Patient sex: M
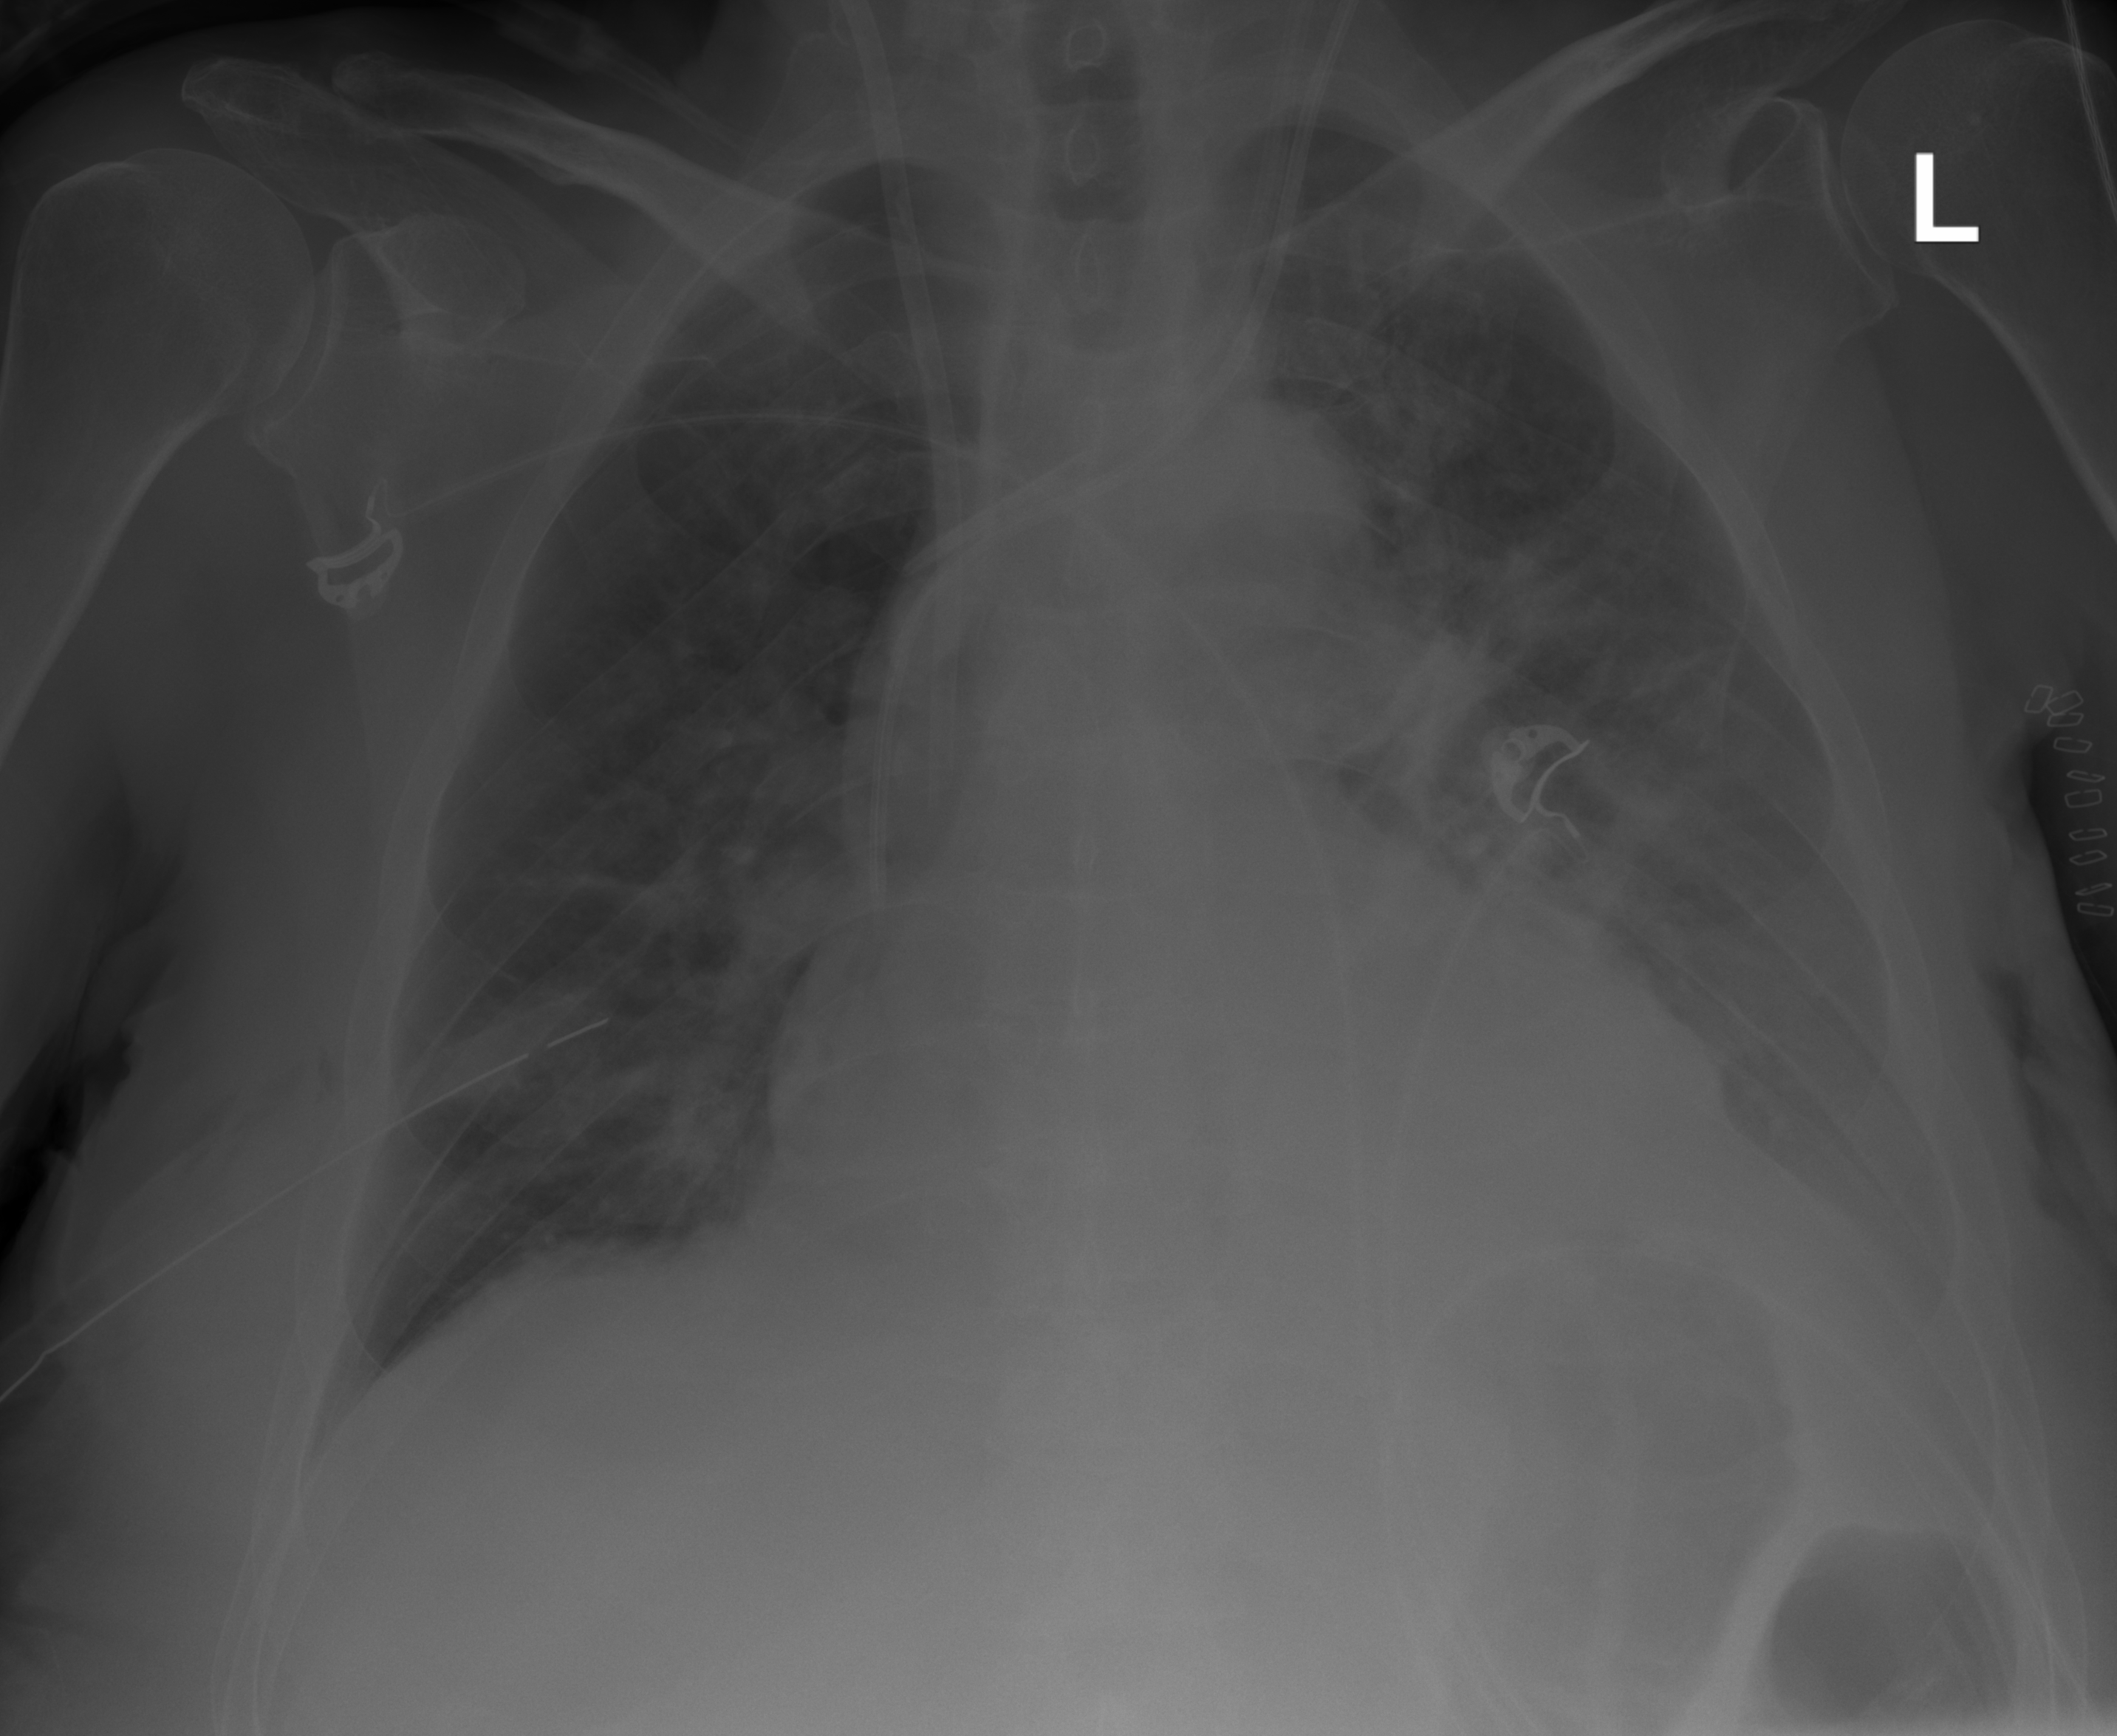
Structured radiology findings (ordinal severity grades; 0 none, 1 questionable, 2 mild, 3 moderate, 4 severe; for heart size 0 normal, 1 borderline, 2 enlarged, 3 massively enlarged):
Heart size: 2
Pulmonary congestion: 0
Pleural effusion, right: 0
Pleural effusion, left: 2
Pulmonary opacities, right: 0
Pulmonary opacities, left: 0
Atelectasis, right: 2
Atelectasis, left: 2